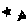
Label: star